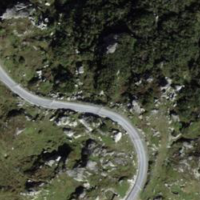
EUNIS habitat code: 31
Species observed at this site:
Bartsia alpina